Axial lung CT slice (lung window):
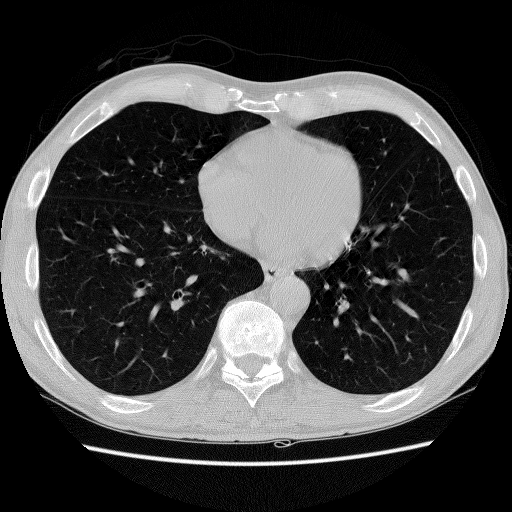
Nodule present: no